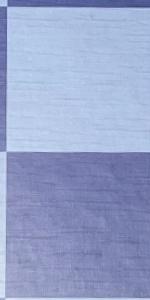
Label: Empty